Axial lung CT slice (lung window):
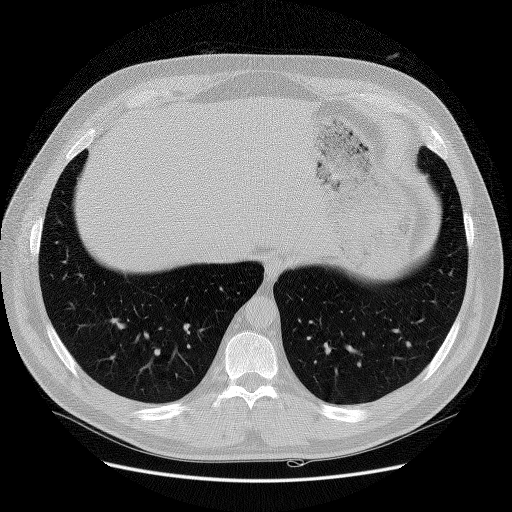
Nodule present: no